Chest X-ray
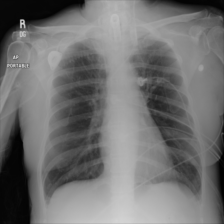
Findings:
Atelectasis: negative
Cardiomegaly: negative
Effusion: negative
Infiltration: negative
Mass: negative
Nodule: negative
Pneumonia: negative
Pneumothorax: negative
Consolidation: negative
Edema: negative
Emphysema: negative
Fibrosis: negative
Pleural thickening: negative
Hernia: negative